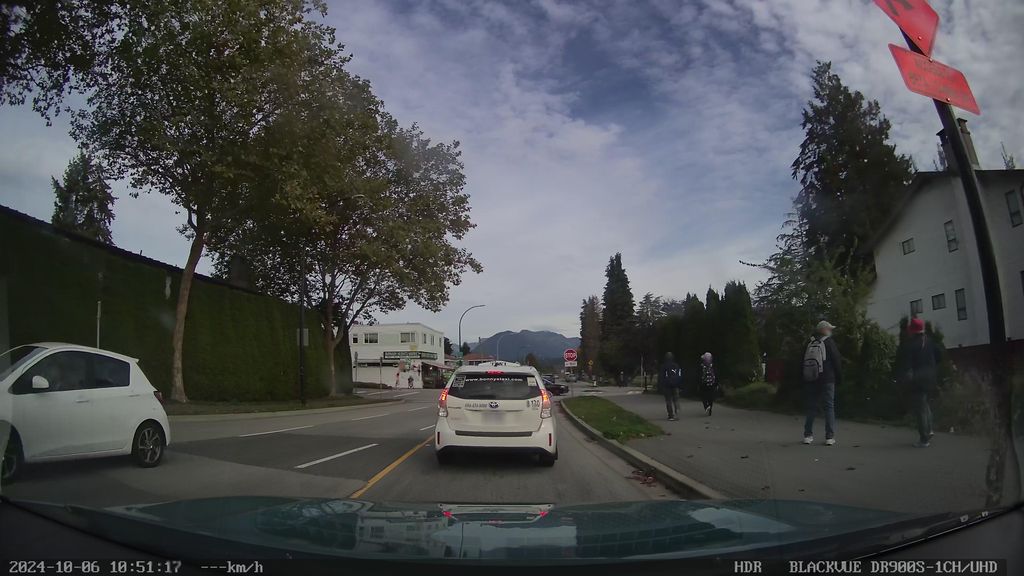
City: vancouver